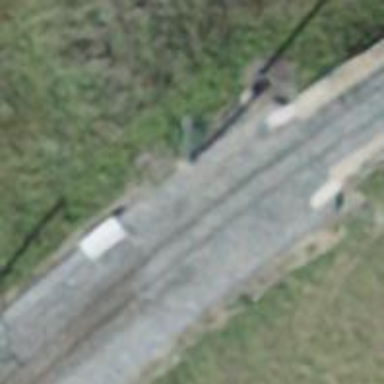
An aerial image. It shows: Power pole.